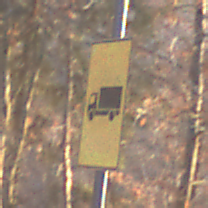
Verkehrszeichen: KFZZulaessigeGesamtmasse3Komma5TOhnePfeilsymbol
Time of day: SunriseSunset
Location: Outdoor (Nature)
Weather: Clear
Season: Autumn
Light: Natural